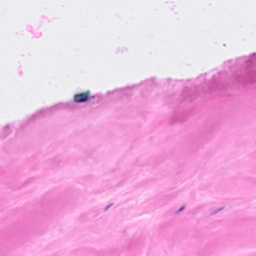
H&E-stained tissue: Breast